The picture encodes a bearing's raw vibration samples as pixel intensities in a 2-D grid. Classify the bearing condition as one of: normal, inner_race, outer_race, ball.
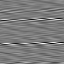
Answer: inner_race